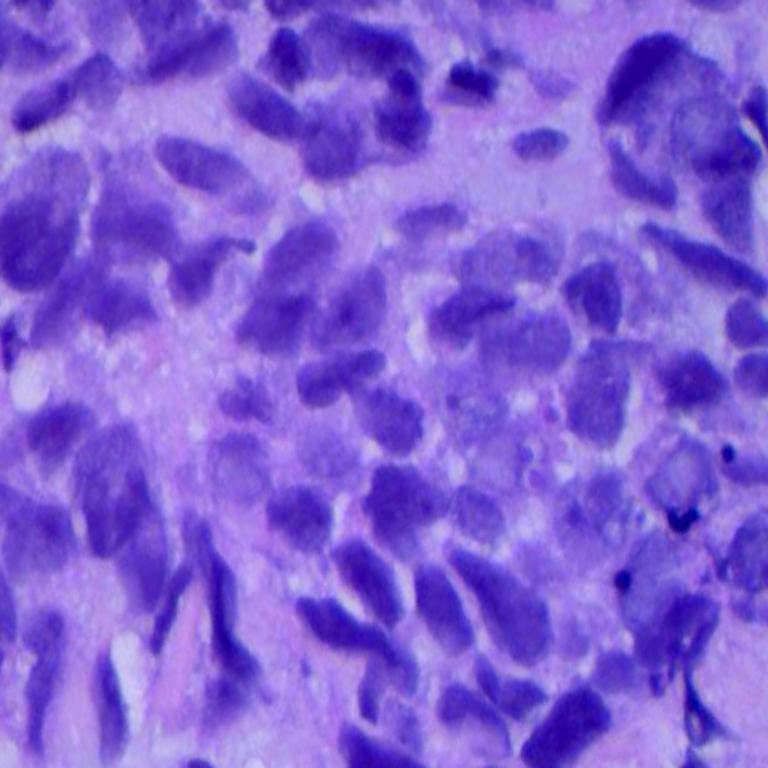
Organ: lung
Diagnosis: squamous carcinomas